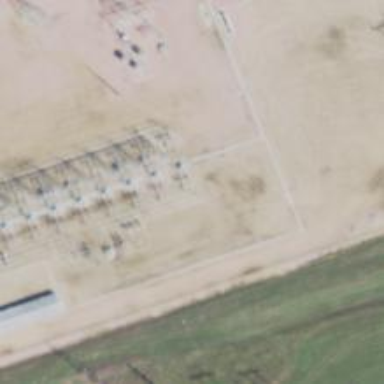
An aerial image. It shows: Switch for power supply.